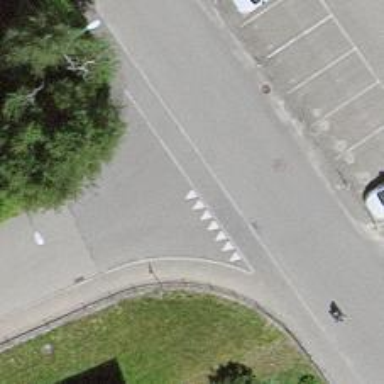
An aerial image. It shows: Marked road crossing.